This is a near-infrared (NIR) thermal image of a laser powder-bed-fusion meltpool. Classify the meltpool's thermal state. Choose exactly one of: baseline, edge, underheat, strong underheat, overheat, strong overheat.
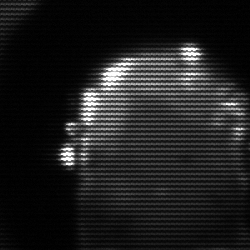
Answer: baseline